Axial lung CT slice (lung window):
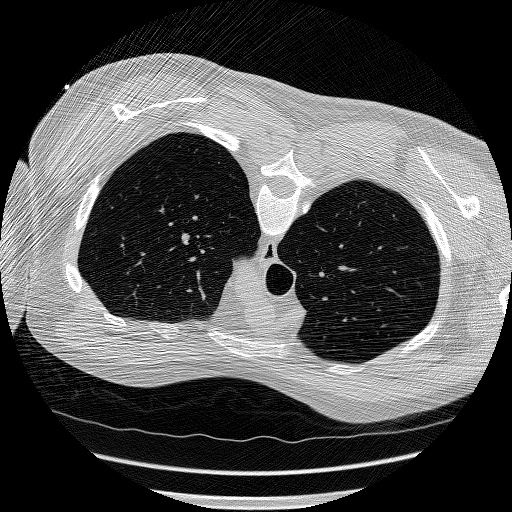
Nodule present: no